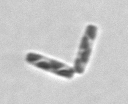
Label: Thalassionema